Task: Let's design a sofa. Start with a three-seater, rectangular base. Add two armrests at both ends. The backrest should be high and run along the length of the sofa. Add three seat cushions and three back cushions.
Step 150:
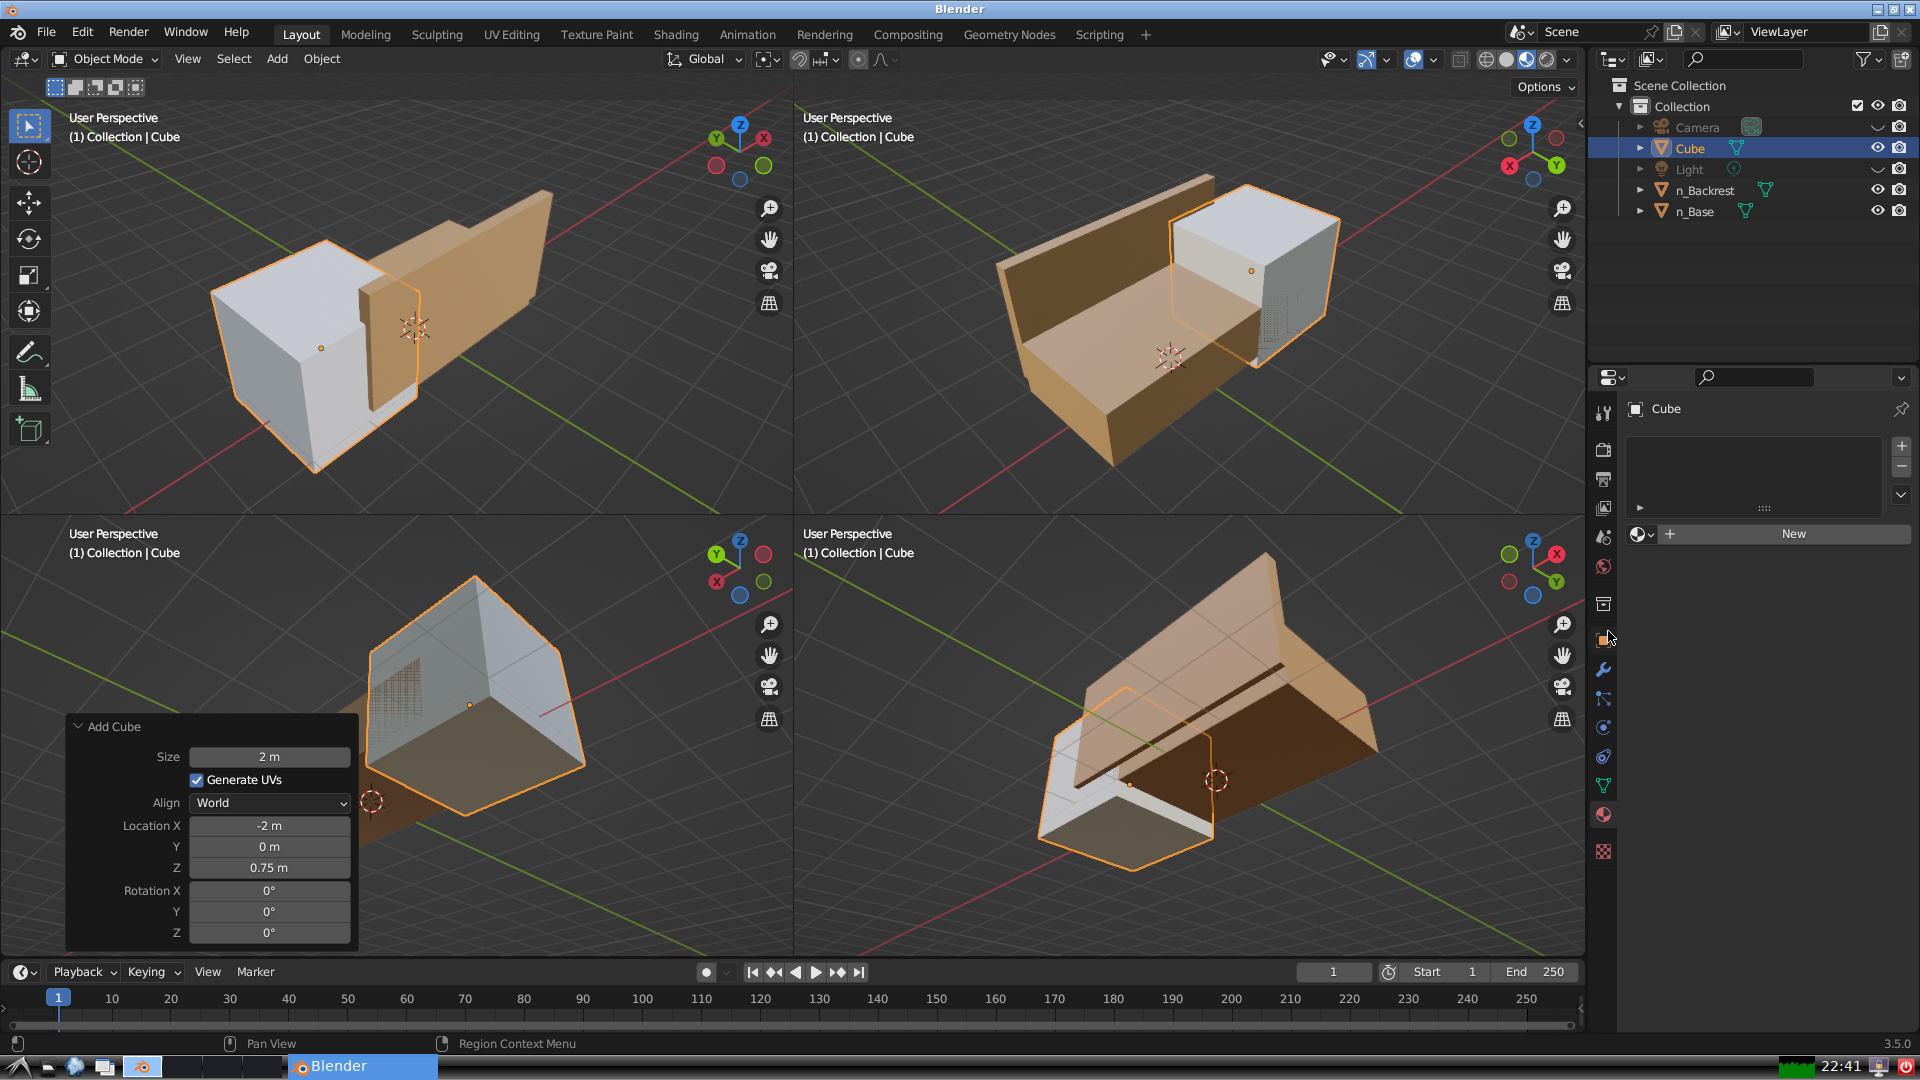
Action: click: no